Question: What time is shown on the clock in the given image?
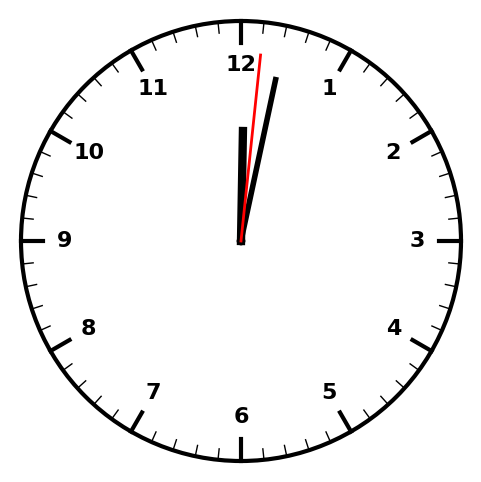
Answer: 12:02:01